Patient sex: F
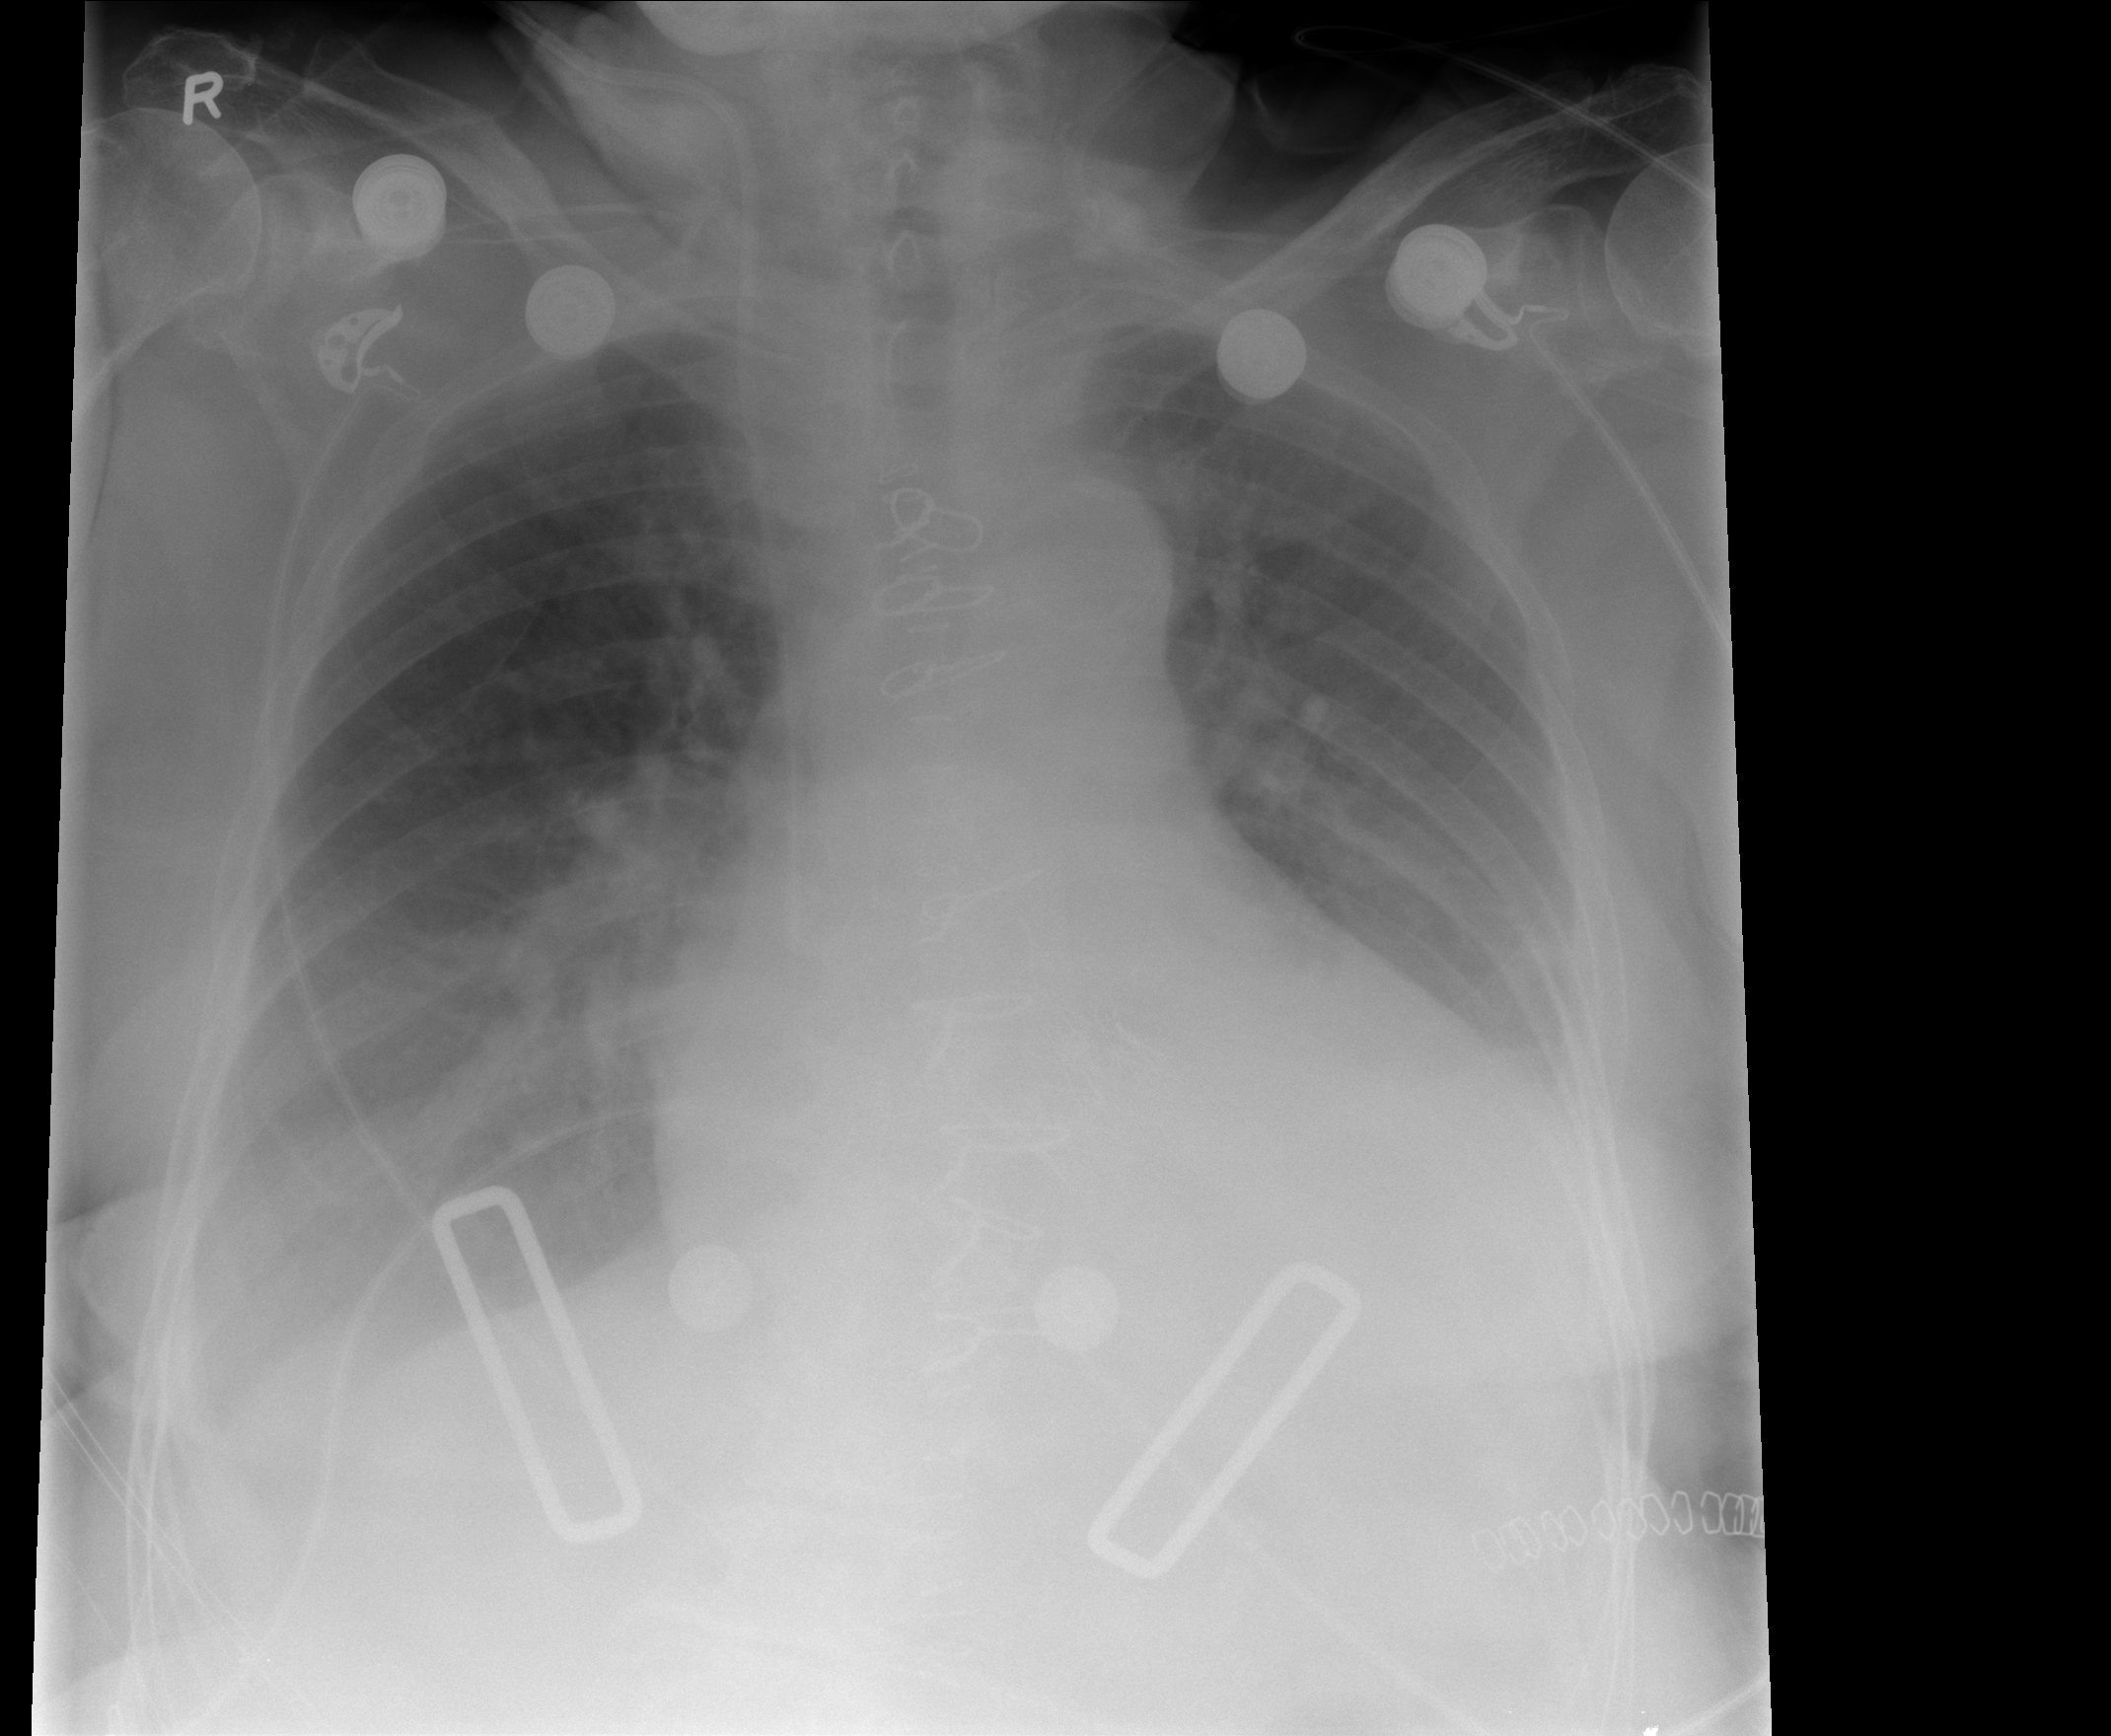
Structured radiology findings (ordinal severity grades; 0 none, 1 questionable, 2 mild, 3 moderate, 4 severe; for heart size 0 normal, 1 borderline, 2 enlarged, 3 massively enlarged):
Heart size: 2
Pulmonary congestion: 2
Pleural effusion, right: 2
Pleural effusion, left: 2
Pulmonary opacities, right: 1
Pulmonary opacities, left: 1
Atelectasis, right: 2
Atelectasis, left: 2